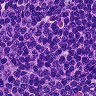
Metastatic tissue present: no